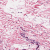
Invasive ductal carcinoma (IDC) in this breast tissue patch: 0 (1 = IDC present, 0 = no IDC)